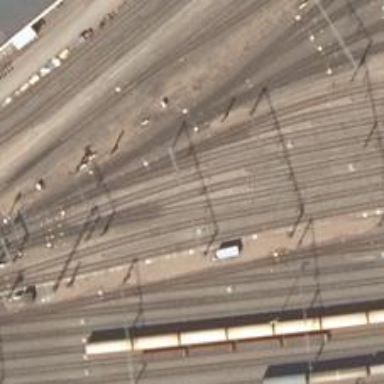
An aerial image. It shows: Railway signal.